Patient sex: M
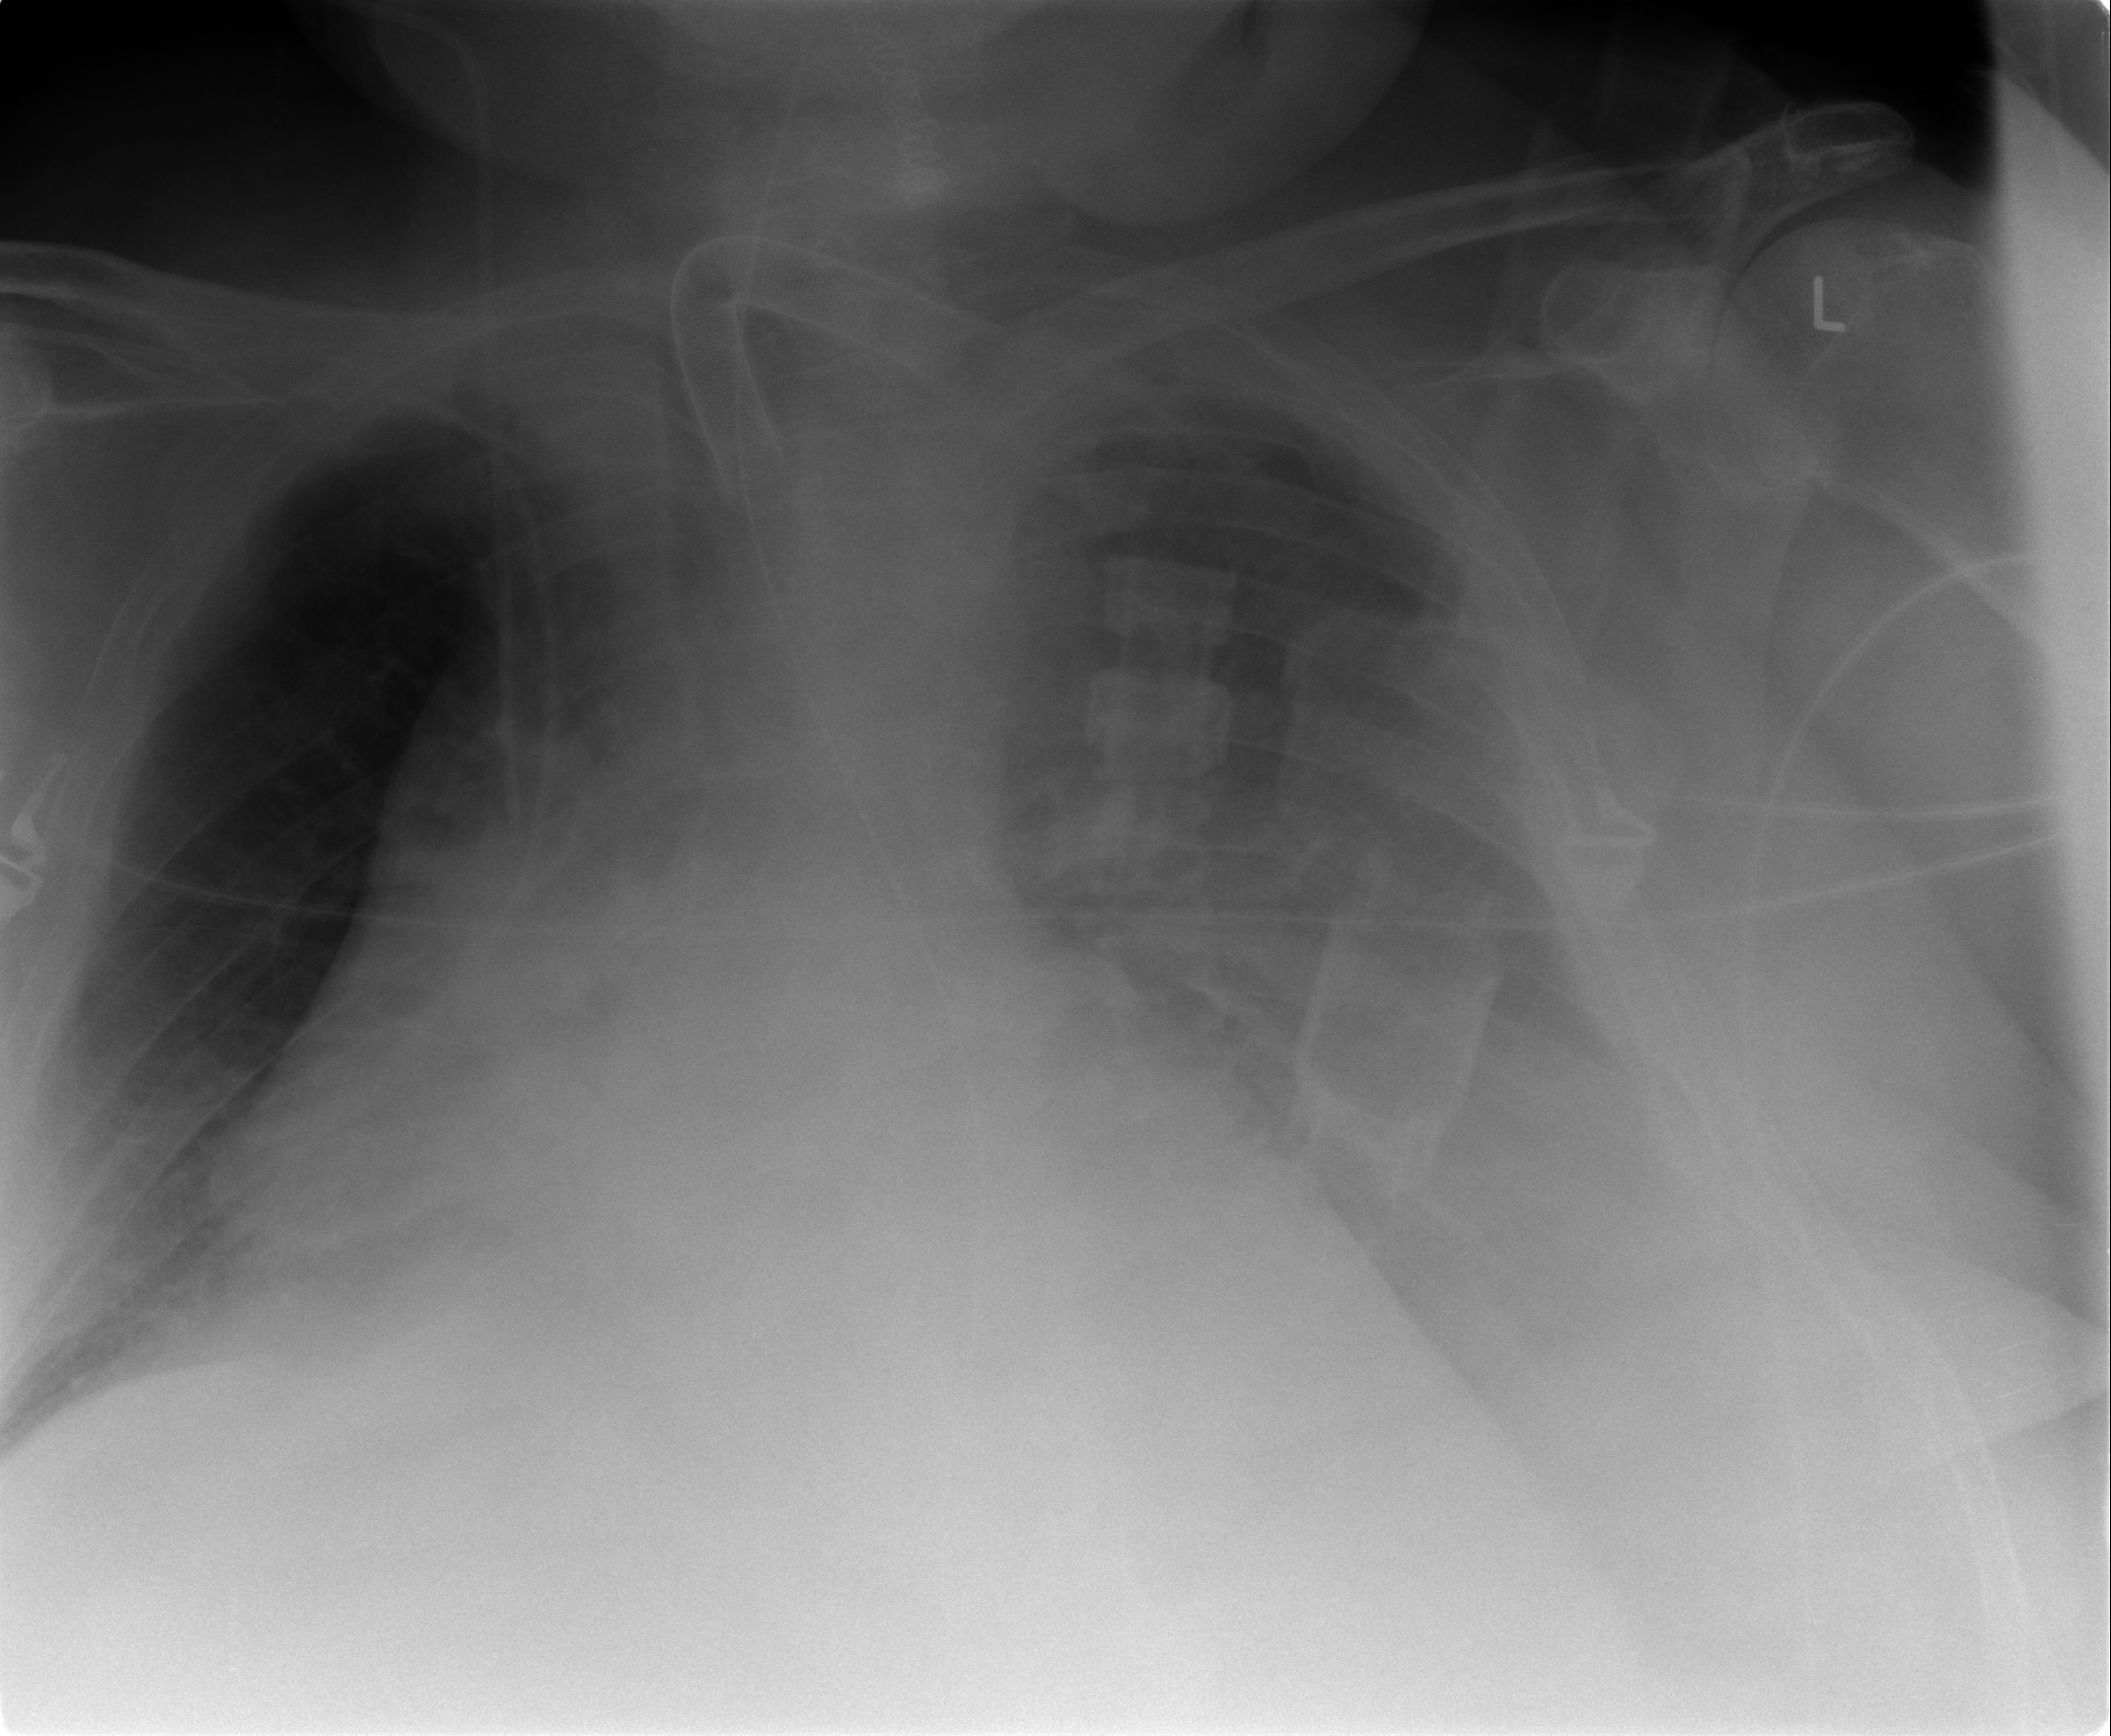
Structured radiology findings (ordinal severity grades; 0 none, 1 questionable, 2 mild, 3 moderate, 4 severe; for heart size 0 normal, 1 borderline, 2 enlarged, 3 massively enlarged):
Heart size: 3
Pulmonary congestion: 2
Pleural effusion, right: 0
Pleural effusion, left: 3
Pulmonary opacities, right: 0
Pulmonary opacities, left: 0
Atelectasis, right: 2
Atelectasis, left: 2